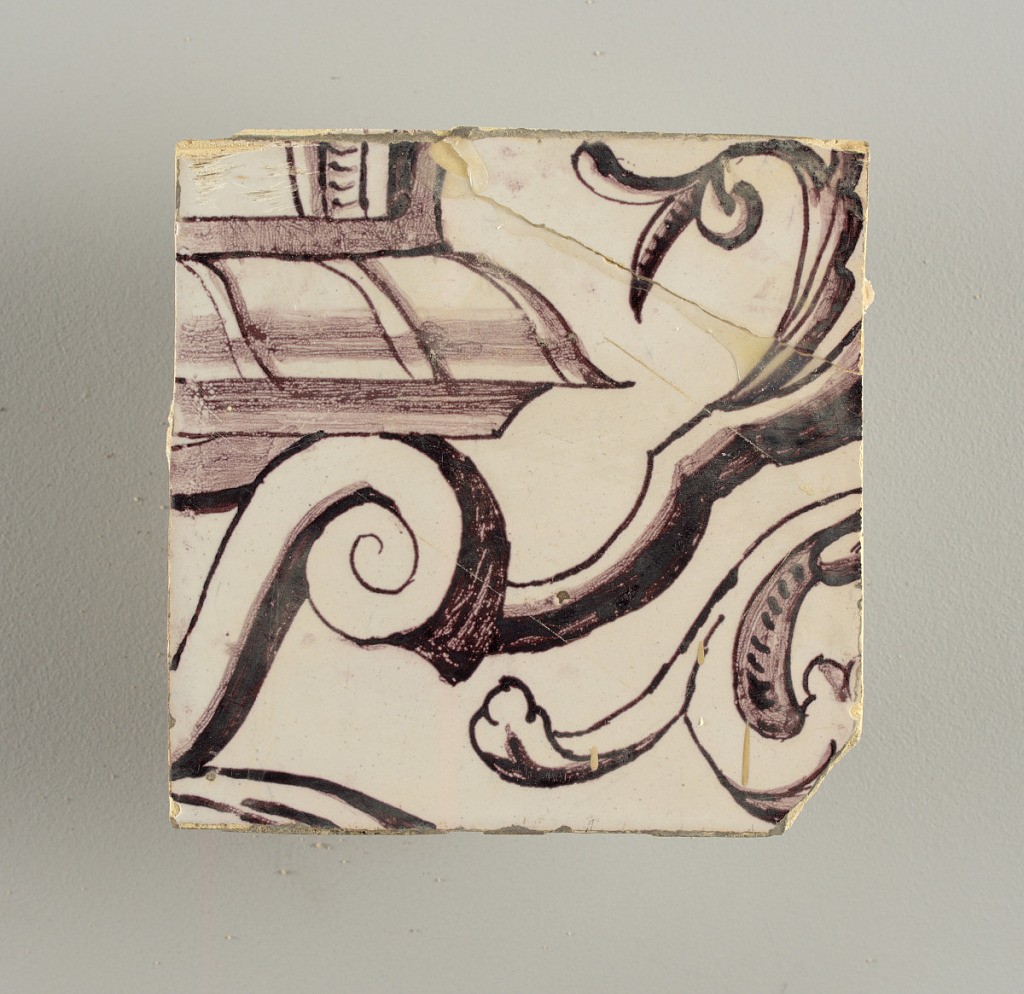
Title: Wall facing
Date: ca. 1725
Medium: Tin-glazed earthenware, underglaze
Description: Horizontal rectangle.  Thirty-seven tiles wide and twenty-one high with opening for door or window nineteen and one-half tiles high and twelve wide.  To left and right of opening, centered canopy above. Left, woman representing Hope, right, a sculputure urn.  Centered above opening, a mascaron.  Arabesque design of foliage.